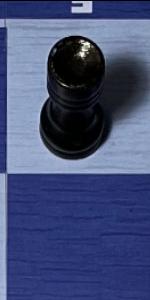
Label: Empty